Question: I have interpolated maps of temperature data of different days, such like:

I want to show the maps of different days side by side, but would like to have the same color ramps and intervals in the legendary for both.
The maximum temperature value is: 29.8
min: -13.4
I did try to use the Answer from <URL> but I did get an error by doing so:
'''
maxim <- 30
minim <- -14
cuts <- 2*(-7:15)
p1 <- spplot(idw_ger, "var1.pred", main="IDW January, 10", cuts=cuts, col.regions=bpy.colors(30)) +
latticeExtra::layer(sp.polygons(ger, fill = NA, col = 'blue')) +
latticeExtra::layer(sp.points(tdata,
fill = NA, col = 'black'))
'''
<URL>
What am I doing wrong and how can I bring it to work?
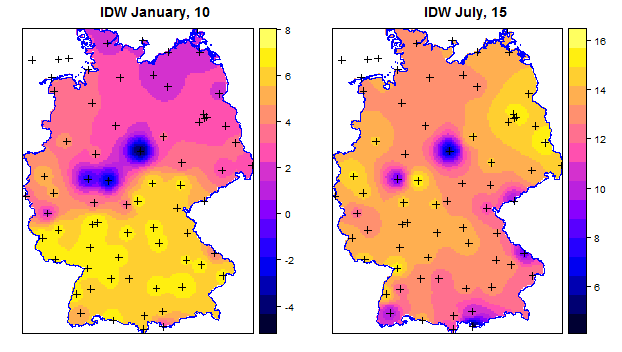
Answer: Given that precise 'cuts' can only be specified for SpatialPointsDataFrame, I think you need to use an alternative for 'spplot'. Here's an example using 'image' and 'image.plot' for the legend (adapted from <URL>, you can create two identical colour ramps. Just replace 'zinc.idw' and 'copper.idw' with your own data.
Load data:
'''
library(sp)
library(gstat)
library(fields)
data(meuse)
coordinates(meuse) = ~x+y
data(meuse.grid)
coordinates(meuse.grid) = ~x+y
gridded(meuse.grid) = TRUE
'''
Create two IDW grids:
'''
zinc.idw = krige(zinc~1, meuse, meuse.grid)
copper.idw = krige(copper~1, meuse, meuse.grid)
'''
Set up plot:
'''
par(mfrow=c(1,2),oma=c(2,2,2,2))
cols = bpy.colors(30)
zmin = 0
zmax = 1000
'''
Plot map and measurement locations:
'''
image(zinc.idw, zlim=c(zmin,zmax),col=cols)
box()
mtext(side=3,text='zinc')
points(meuse, pch = 3)
'''
Add legend:
'''
image.plot( zlim=c(zmin,zmax), nlevel=5,legend.only=TRUE, horizontal=F, col=cols)
'''
Same for other copper grid;
'''
image(copper.idw, zlim=c(zmin,zmax),col=cols)
box()
mtext(side=3,text='copper')
points(meuse, pch = 3)
image.plot( zlim=c(zmin,zmax), nlevel=5,legend.only=TRUE, horizontal=F, col=cols)
'''